Field crop: tomato
Growth stage: 1
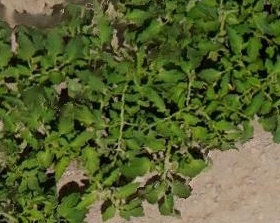
Species: tomato